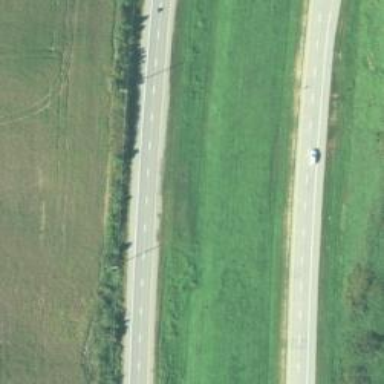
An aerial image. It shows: This image shows trunk highway that functions as expressway.